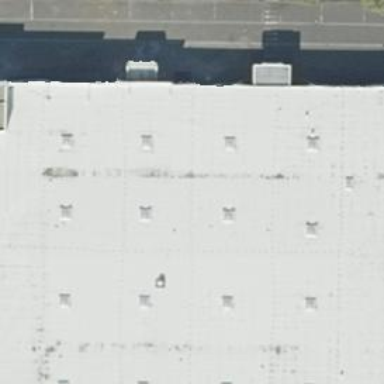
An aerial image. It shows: Supermarket.